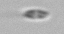
Label: pennate